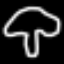
Label: mushroom